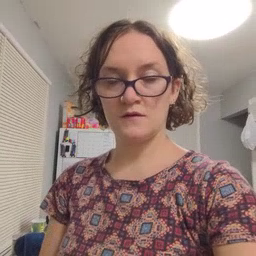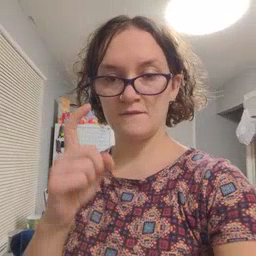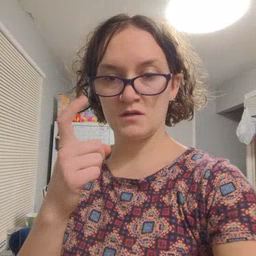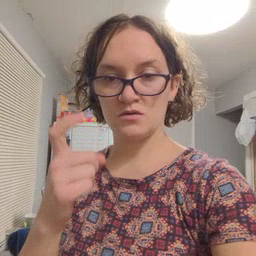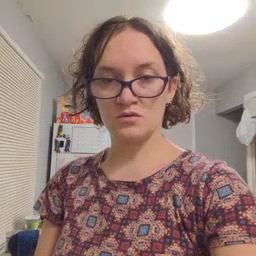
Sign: finger